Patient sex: M
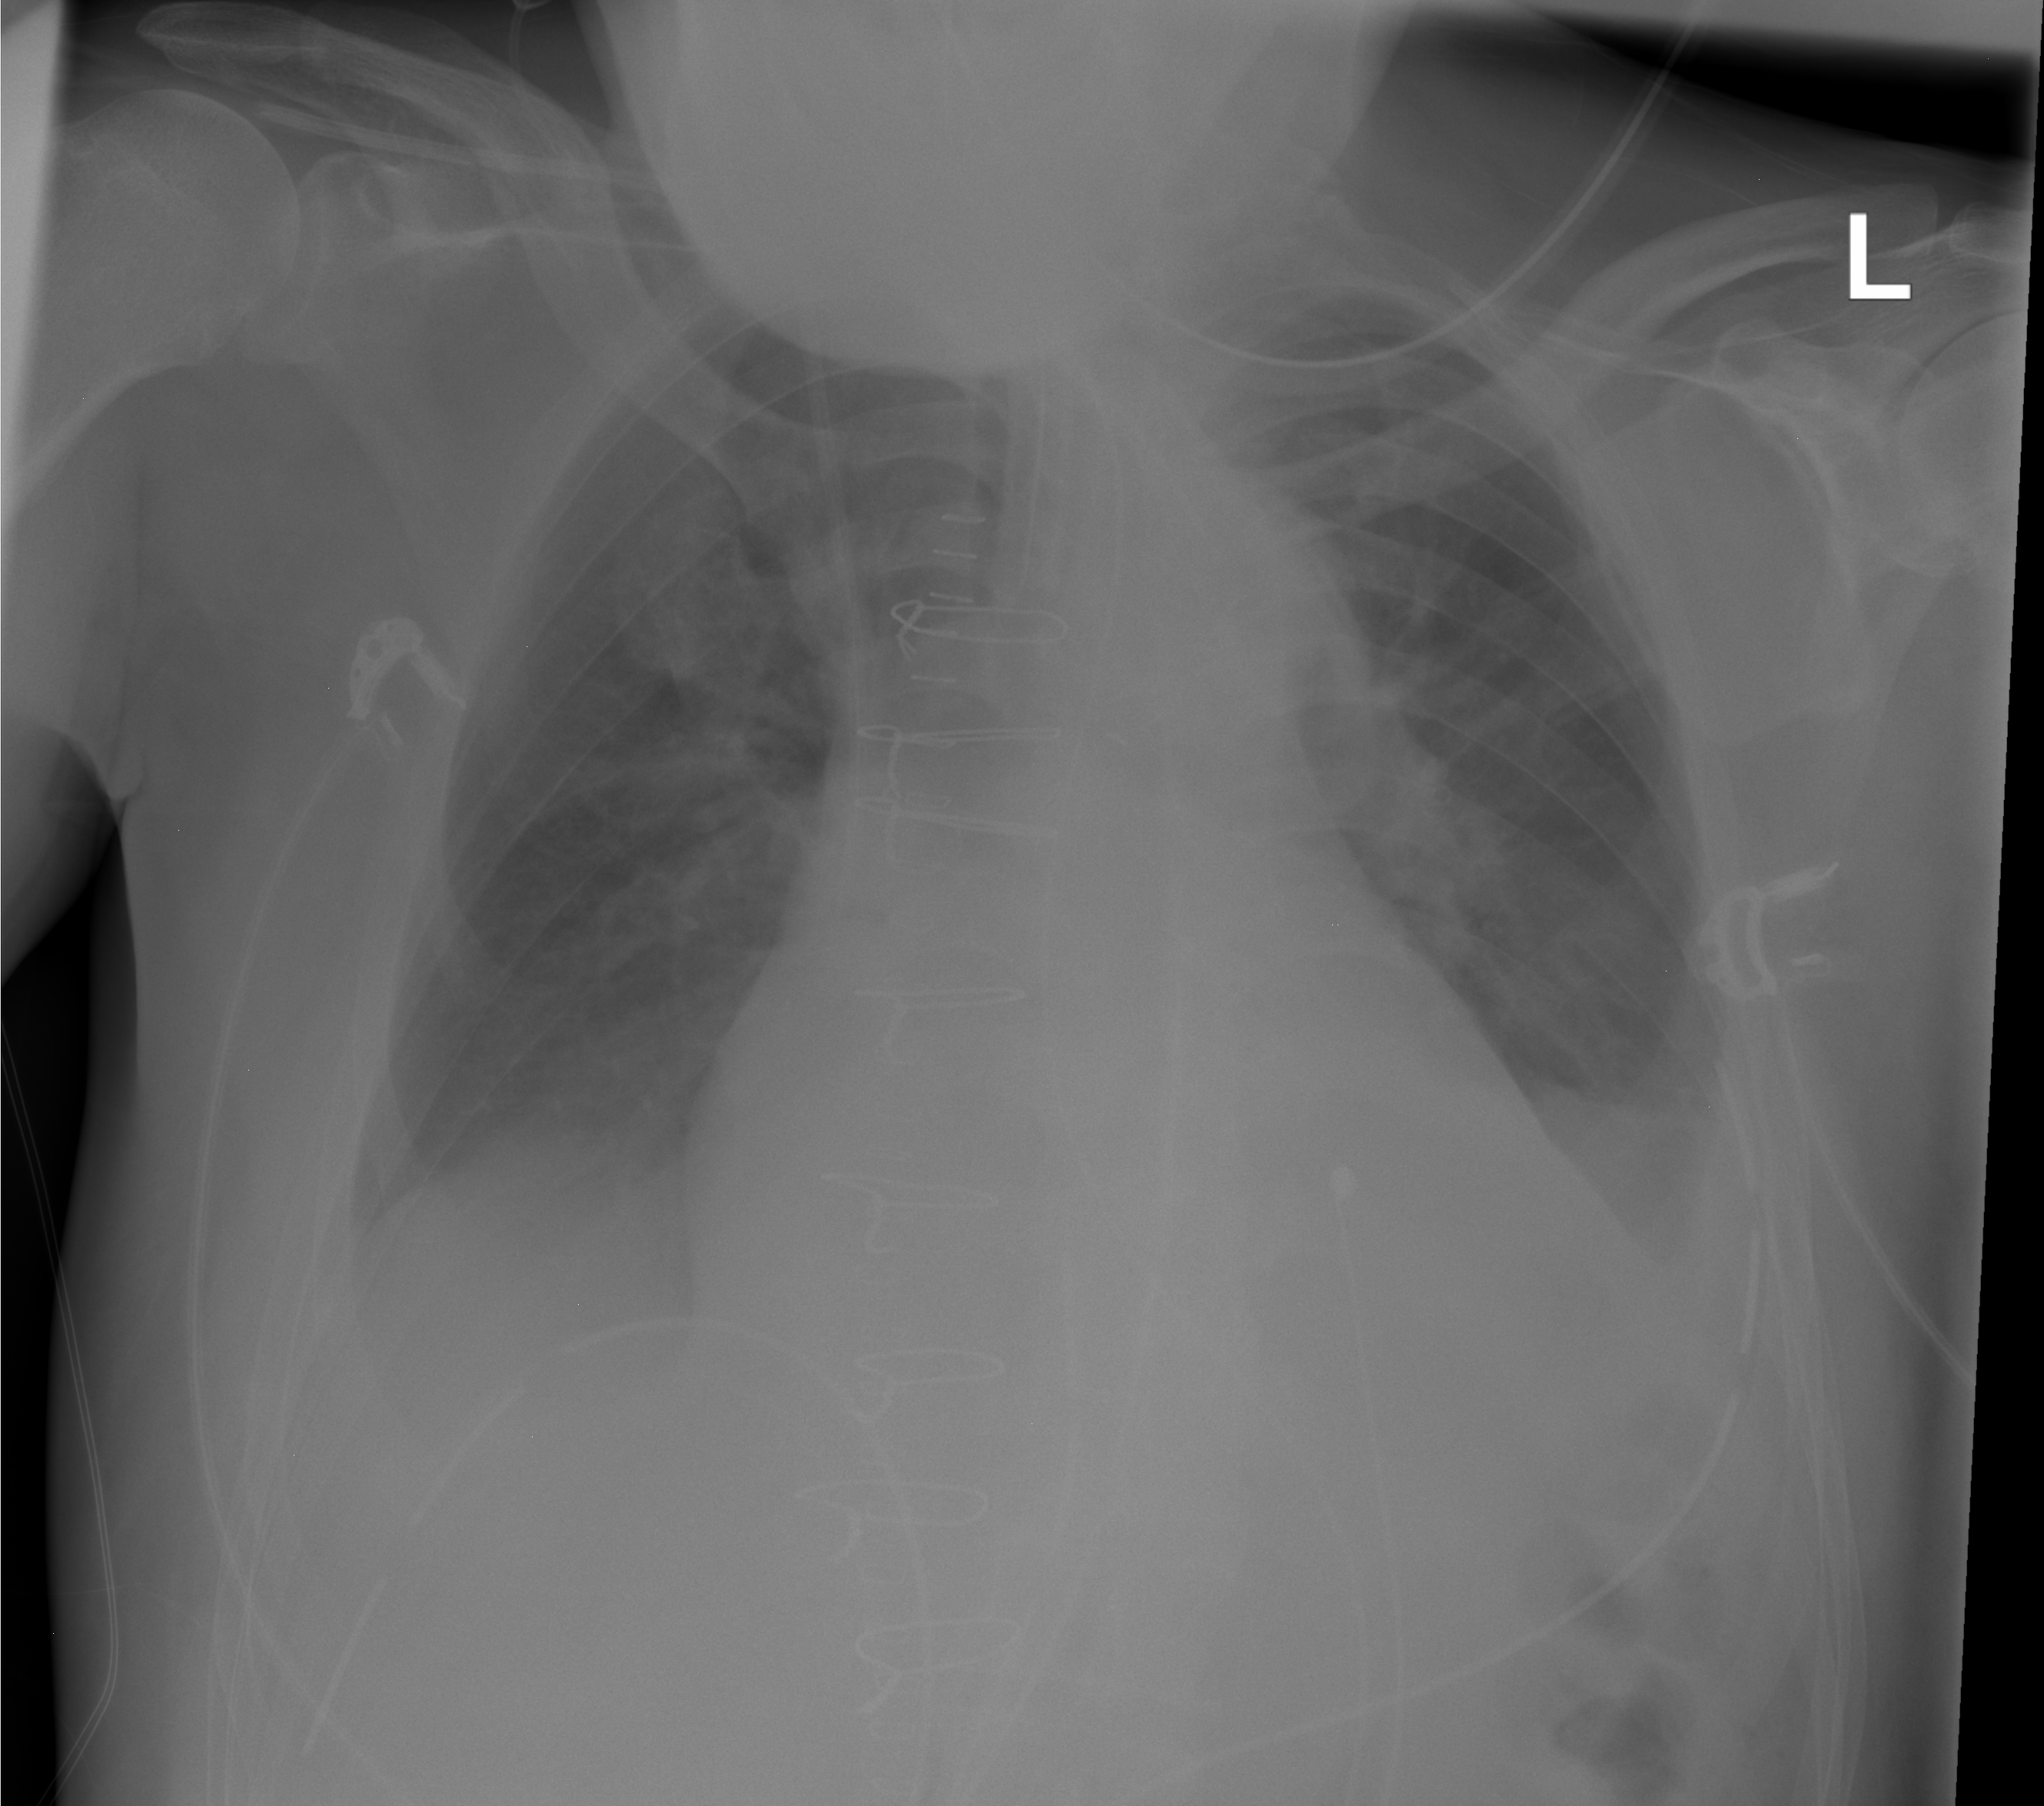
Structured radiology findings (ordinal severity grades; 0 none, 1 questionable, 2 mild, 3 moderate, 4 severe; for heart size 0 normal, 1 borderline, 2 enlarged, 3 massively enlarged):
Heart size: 2
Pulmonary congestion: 2
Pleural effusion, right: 2
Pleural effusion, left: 2
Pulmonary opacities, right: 0
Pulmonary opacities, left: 0
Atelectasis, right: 2
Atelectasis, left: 2